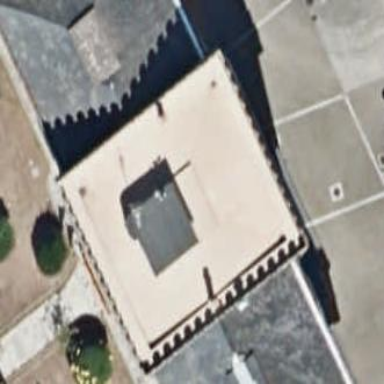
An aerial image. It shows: Building.